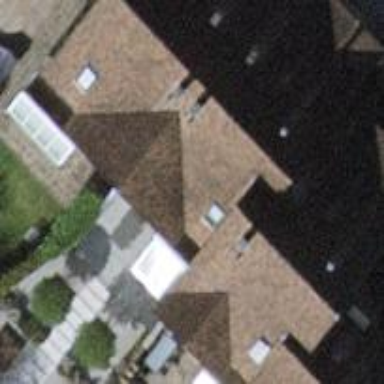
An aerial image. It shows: Terrace building.